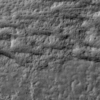
Label: not_dusty